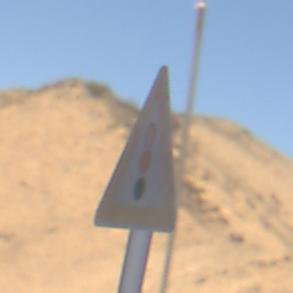
Verkehrszeichen: Lichtzeichenanlage
Umgebung: Outdoor, Nature
Tageszeit: Midday
Wetter: Clear
Licht: Natural
Jahreszeit: NotSpecified
Kontrast: HighContrast